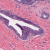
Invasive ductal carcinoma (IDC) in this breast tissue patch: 0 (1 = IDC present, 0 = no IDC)